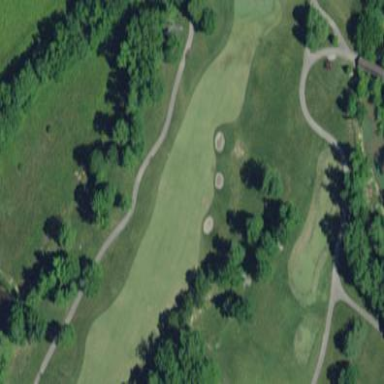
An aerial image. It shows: Golf fairway surrounded by grass.